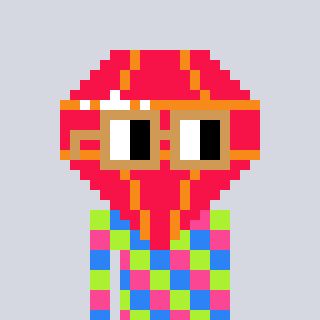
a pixel art character with square brown glasses, a red diamond-shaped head and a darkpink-colored body on a cool background